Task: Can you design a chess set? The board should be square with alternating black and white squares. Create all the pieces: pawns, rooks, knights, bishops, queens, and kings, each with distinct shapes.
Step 5016:
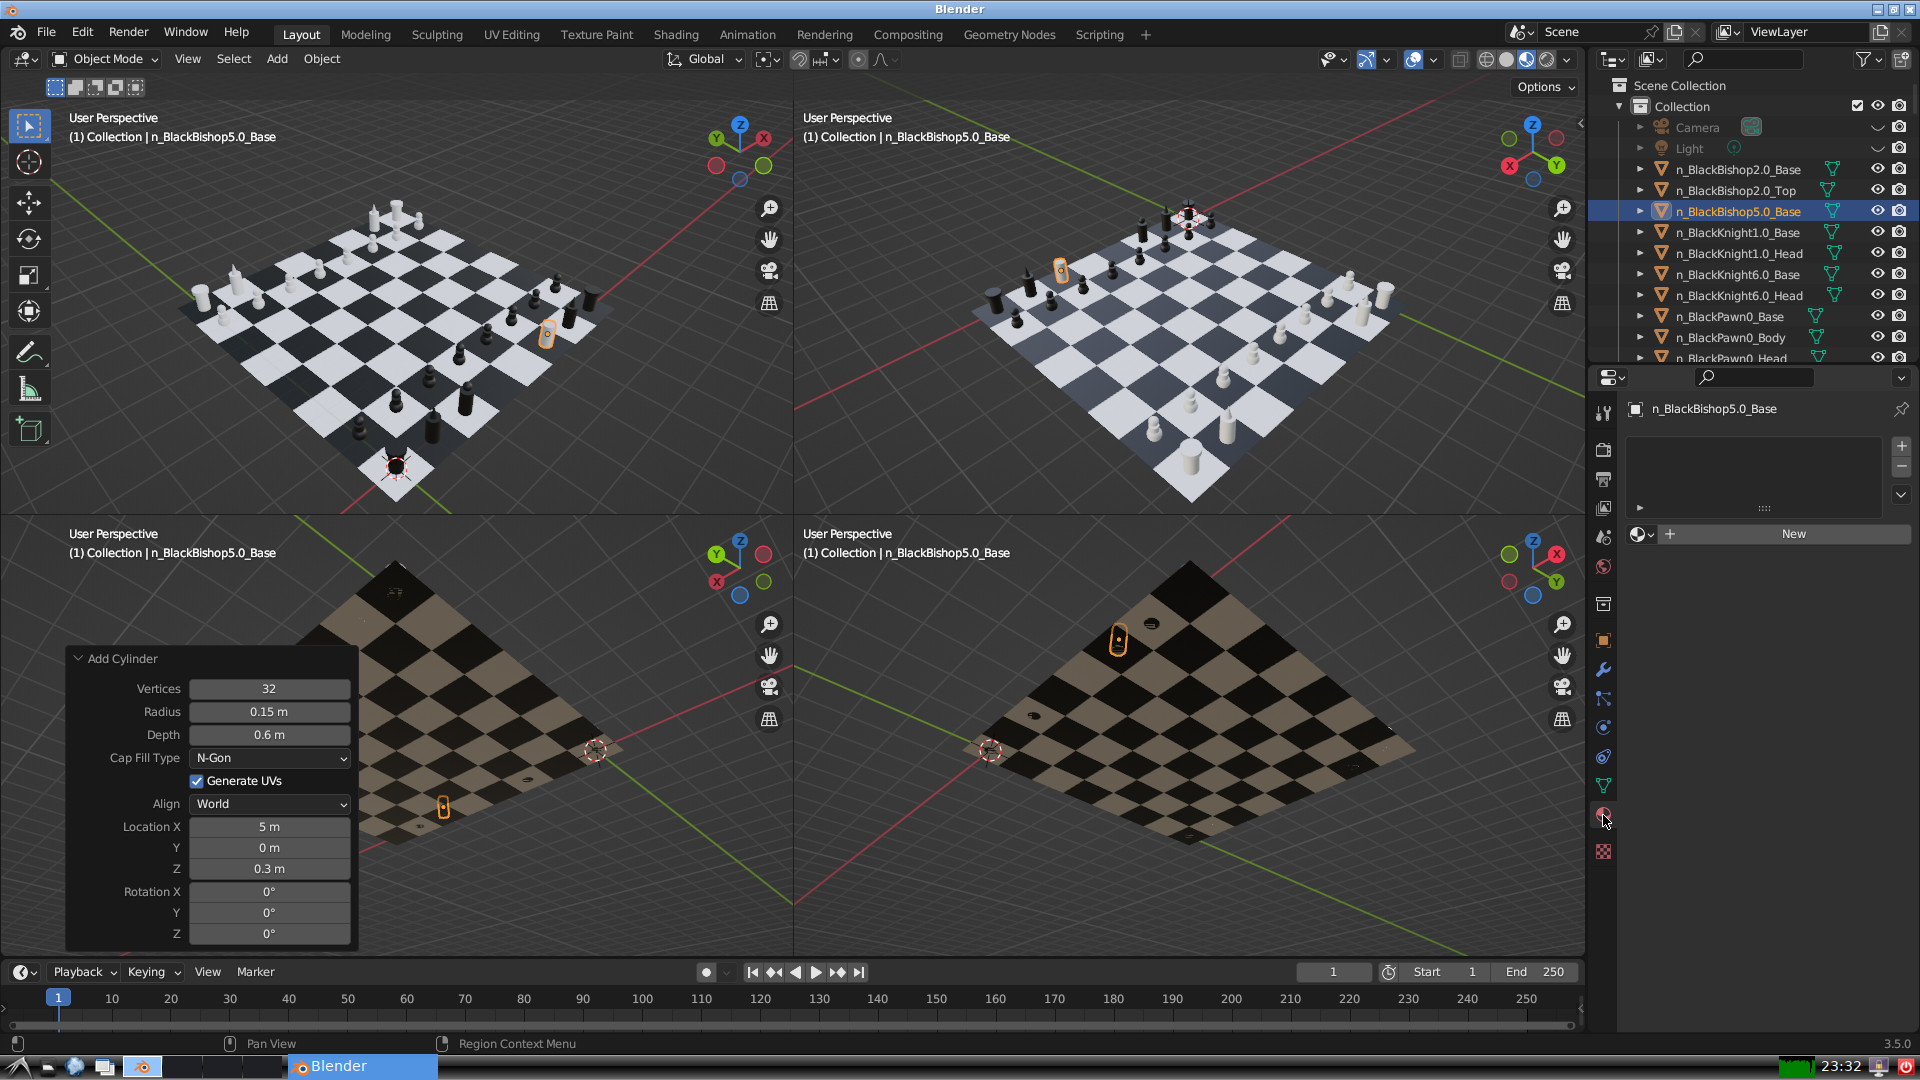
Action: {"mouse_move": [1636, 534]}